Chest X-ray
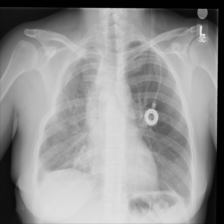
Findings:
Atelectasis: negative
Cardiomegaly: negative
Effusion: negative
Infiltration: negative
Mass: negative
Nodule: negative
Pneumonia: negative
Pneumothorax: negative
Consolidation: negative
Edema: negative
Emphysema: positive
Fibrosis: positive
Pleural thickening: negative
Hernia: negative